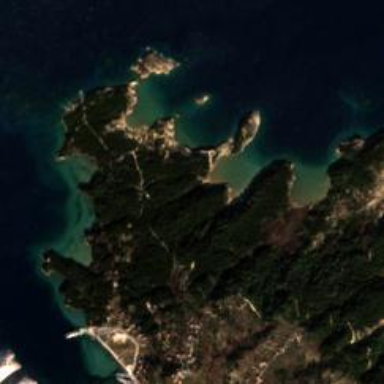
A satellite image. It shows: Beautiful bay in nature.